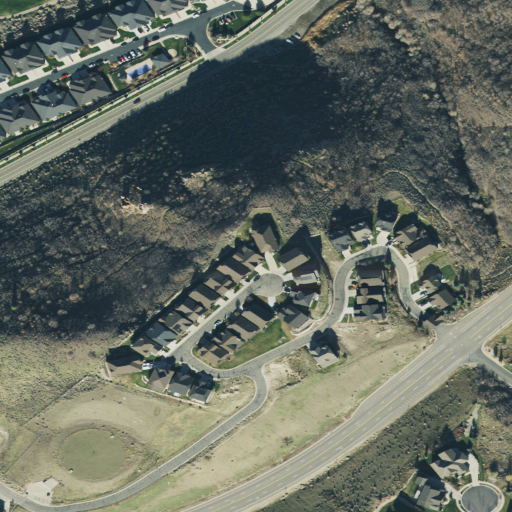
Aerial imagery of mountain in Utah named Red Rock containing medium intensity development, open development, shrub, low intensity development, evergreen forest, deciduous forest, mixed forest, and high intensity development